Question: I'm attempting to get the bounds of the edges of interest in a binary image using the following method. Sadly my maths seems to be letting me down and I'm only getting a rectangle 2px smaller in each dimension than the original image.
Can someone show me where I have gone wrong?
. FastBitmap is a class that allows fast access to pixel data.
'''
private Rectangle FindBox(Bitmap bitmap, byte indexToRemove)
{
int width = bitmap.Width;
int height = bitmap.Height;
int minX = width;
int minY = height;
int maxX = 0;
int maxY = 0;
using (FastBitmap fastBitmap = new FastBitmap(bitmap))
{
for (int y = 0; y < height; y++)
{
for (int x = 0; x < width; x++)
{
if (fastBitmap.GetPixel(x, y).B == indexToRemove)
{
if (x < minX)
{
minX = x;
}
if (x > maxX)
{
maxX = x;
}
if (y < minY)
{
minY = y;
}
if (y > maxY)
{
maxY = y;
}
}
}
}
}
// check
if ((minX == width) && (minY == height) && (maxX == 0) && (maxY == 0))
{
minX = minY = 0;
}
return new Rectangle(minX, minY, maxX - minX + 1, maxY - minY + 1);
}
'''
The image I'm testing.

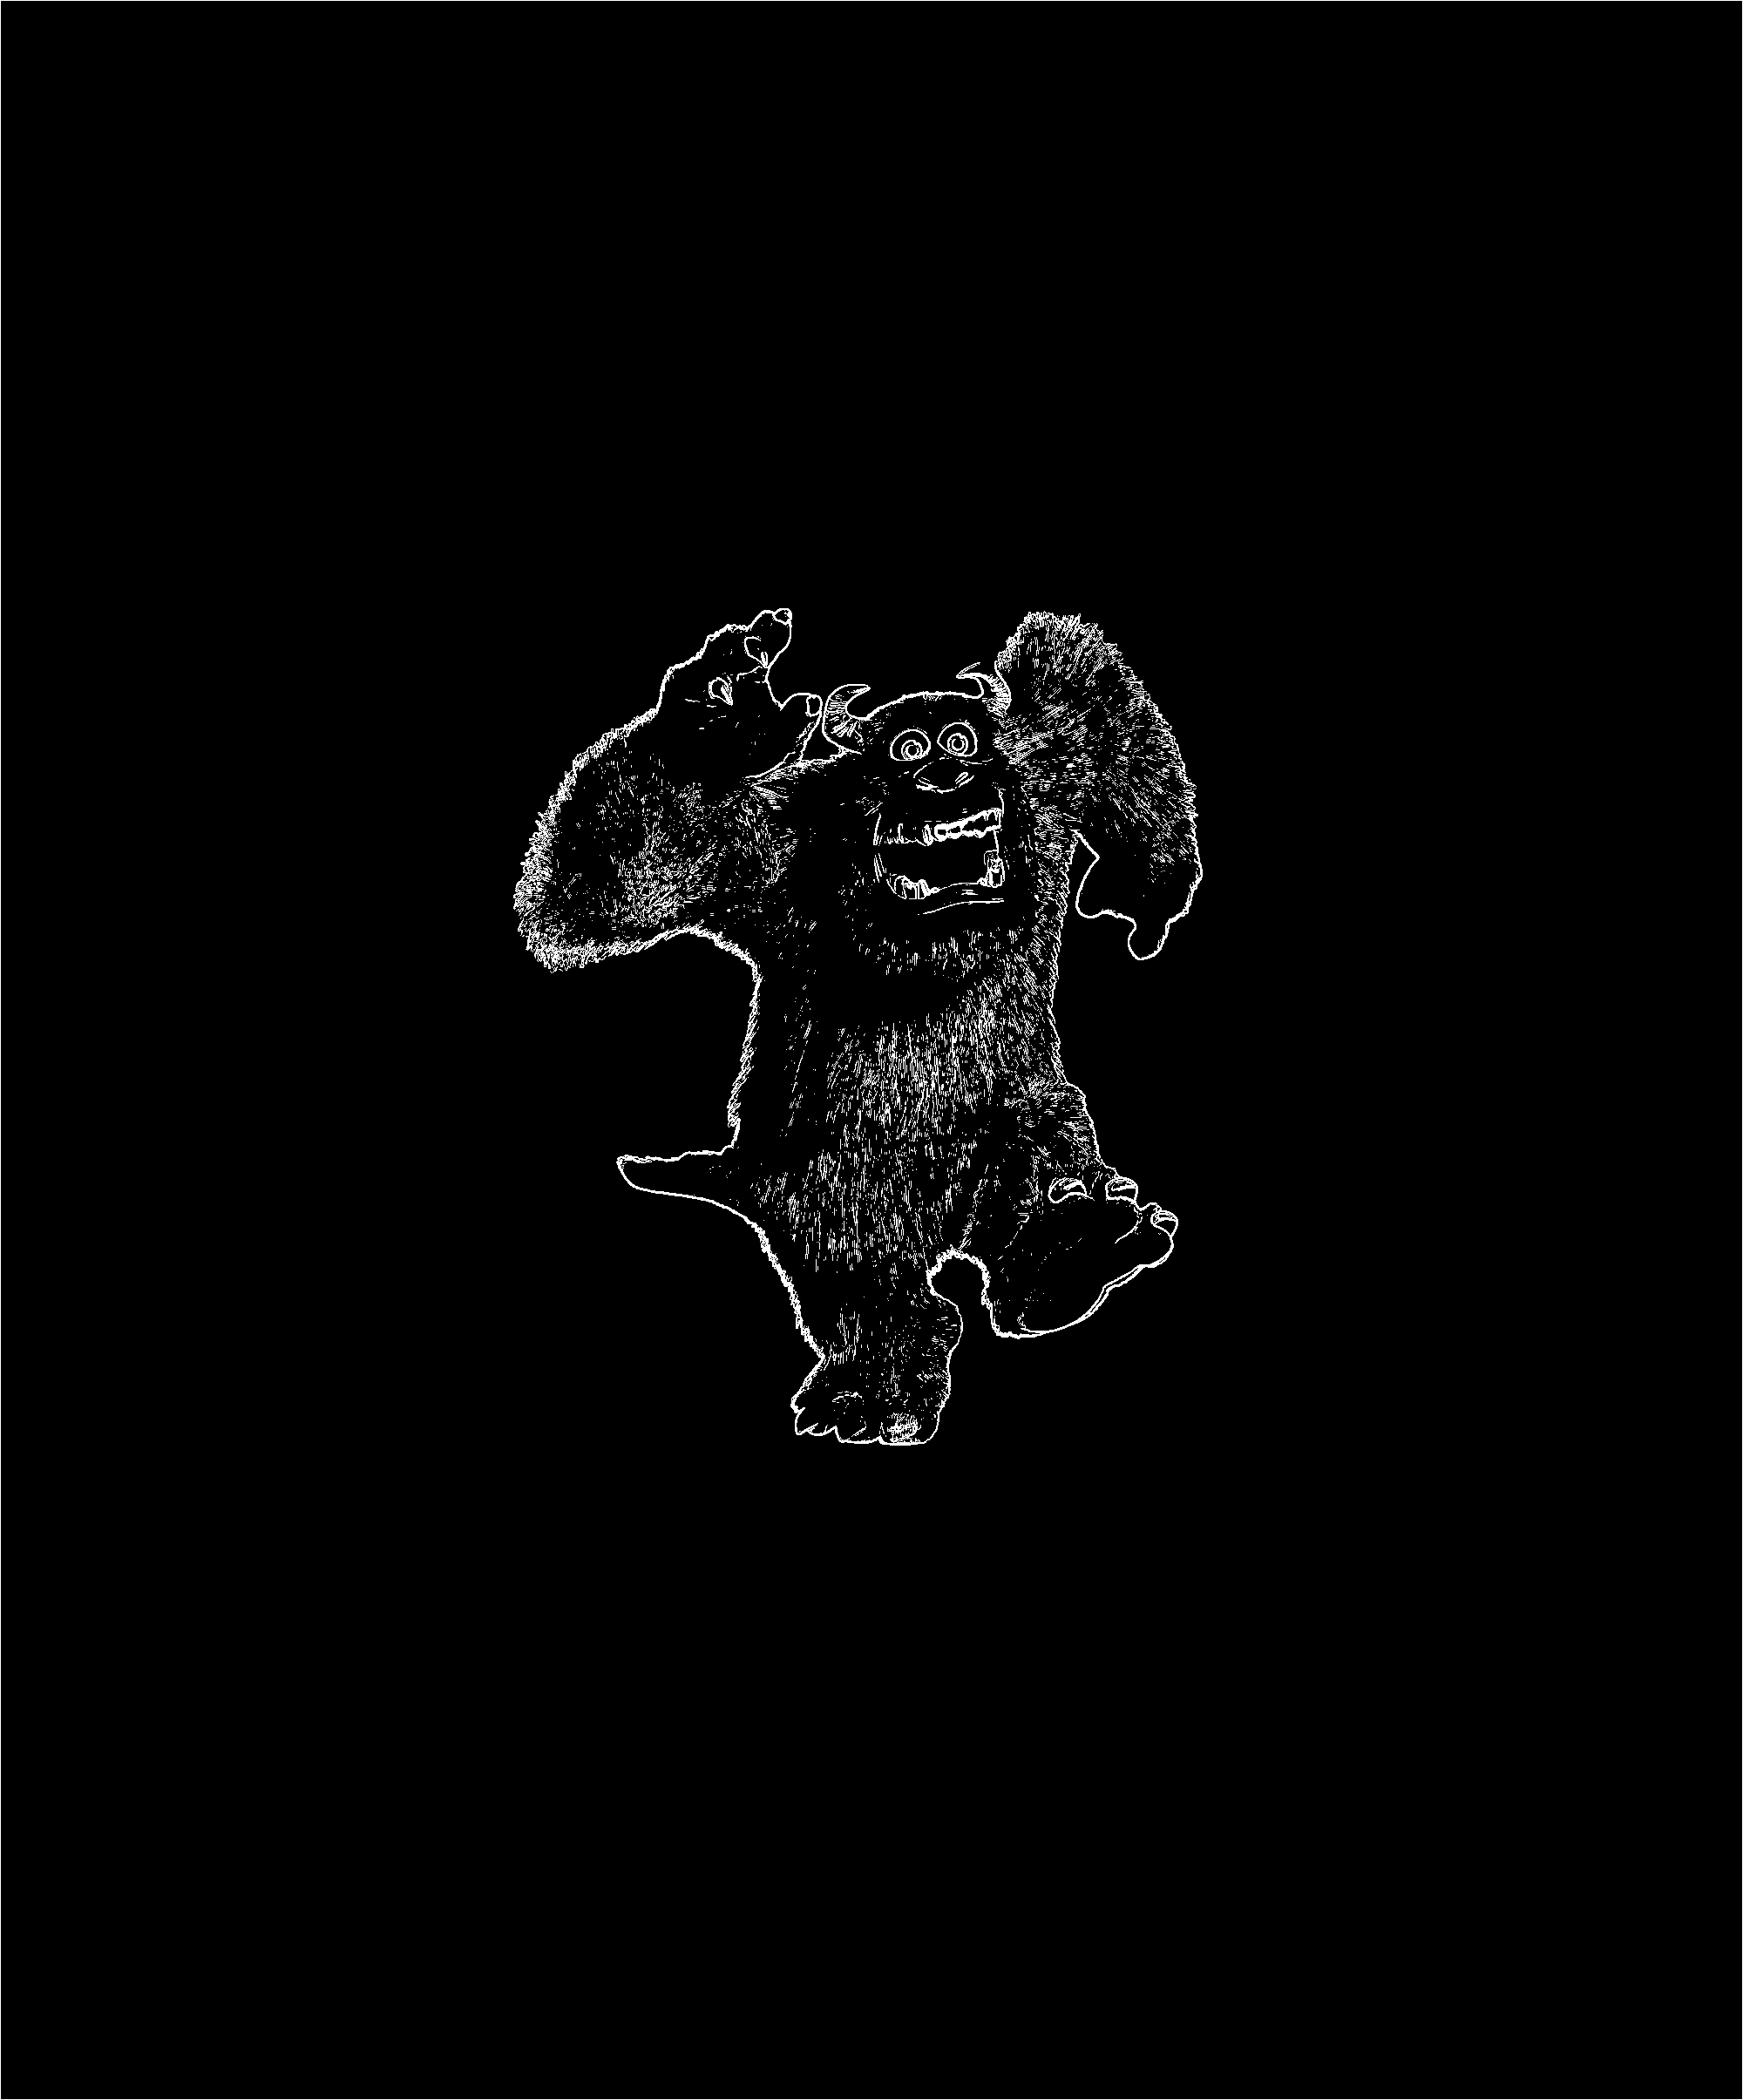
Answer: You appear to be checking EVERY pixel to see if a match exists in any x and y. Instead, what you want to do is check the minx, maxx, miny, and maxy separately.
For the minY, you want start at the top and check each row down until you hit a y row that has a matching pixel.
For the maxY, you want start at the bottom and check each row up until you hit a y row that has a matching pixel.
For the minX, you want start at the left and check each column until you hit a x column that has a matching pixel.
For the maxX, you want start at the right and check each column until you hit a x column that has a matching pixel.
Something like this:
'''
minY = getMinY(fastBitmap, indexToRemove);
maxY = getMinY(fastBitmap, indexToRemove);
minX = getMinY(fastBitmap, indexToRemove);
maxX = getMinY(fastBitmap, indexToRemove);
int getMinY(Bitmap bitmap, byte indexToRemove)
{
for (int y = 0; y < height; y++)
{
for (int x = 0; x < width; x++)
{
if (fastBitmap.GetPixel(x, y).B == indexToRemove)
{
return y;
}
}
}
return 0;
}
int getMaxY(Bitmap bitmap, byte indexToRemove)
{
for (int y = height; y > 0; y--)
{
for (int x = 0; x < width; x++)
{
if (fastBitmap.GetPixel(x, y).B == indexToRemove)
{
return y;
}
}
}
return height;
}
'''
etc...
You should be able to write the getMinX and getMaxY yourself.